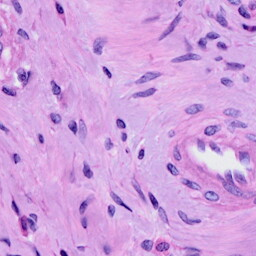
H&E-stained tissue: Cervix